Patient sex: M
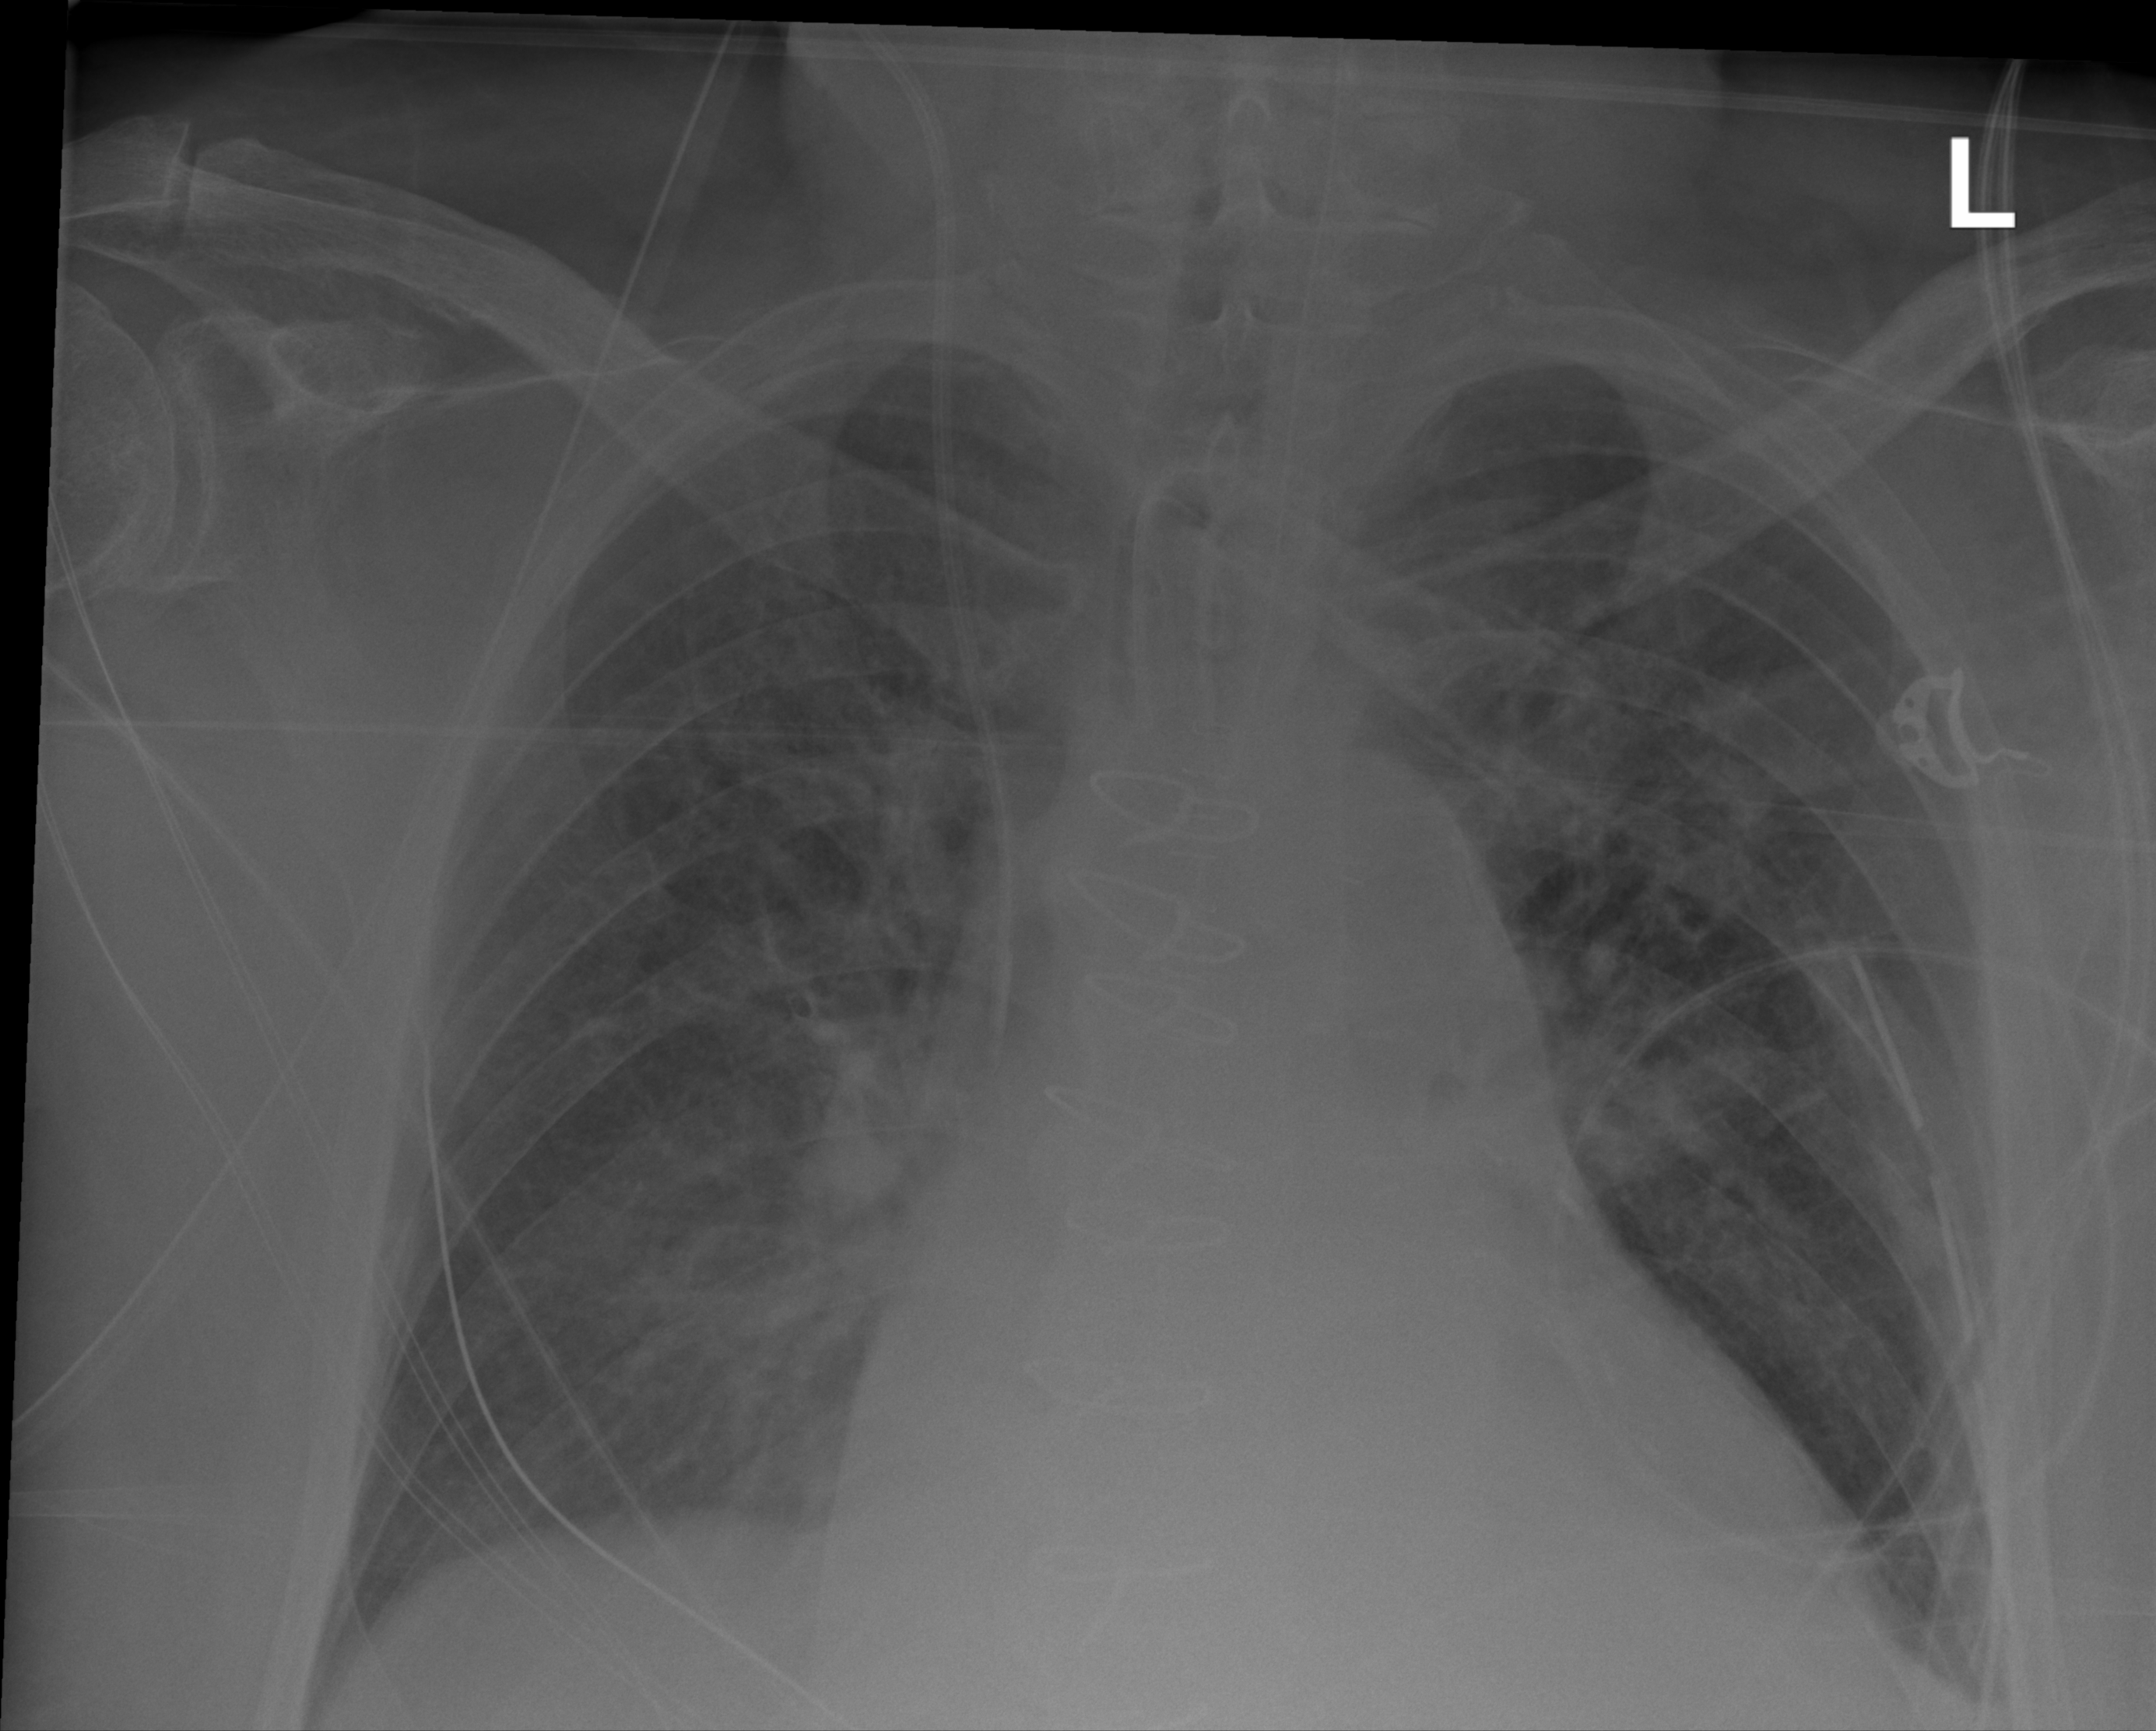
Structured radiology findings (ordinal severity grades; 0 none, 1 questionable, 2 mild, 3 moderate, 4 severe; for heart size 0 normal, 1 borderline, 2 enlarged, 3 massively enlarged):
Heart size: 2
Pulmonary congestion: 2
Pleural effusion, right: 0
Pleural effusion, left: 0
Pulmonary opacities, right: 2
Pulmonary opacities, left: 2
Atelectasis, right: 0
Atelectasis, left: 0